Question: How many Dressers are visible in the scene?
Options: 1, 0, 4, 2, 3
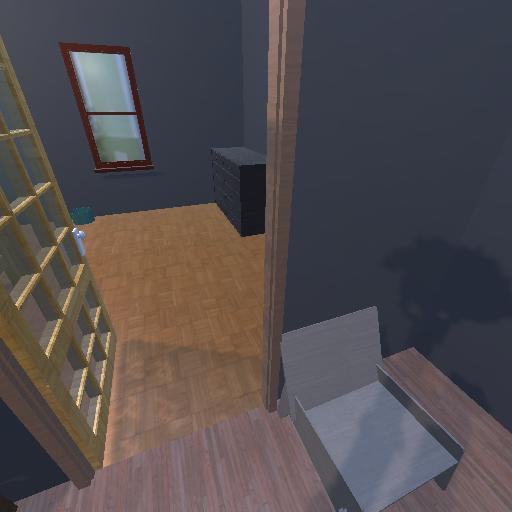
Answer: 1